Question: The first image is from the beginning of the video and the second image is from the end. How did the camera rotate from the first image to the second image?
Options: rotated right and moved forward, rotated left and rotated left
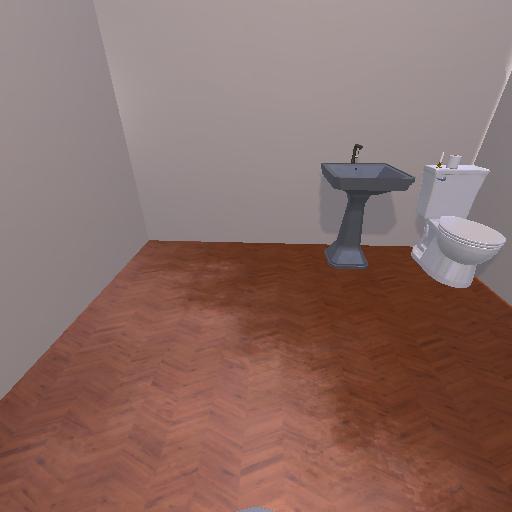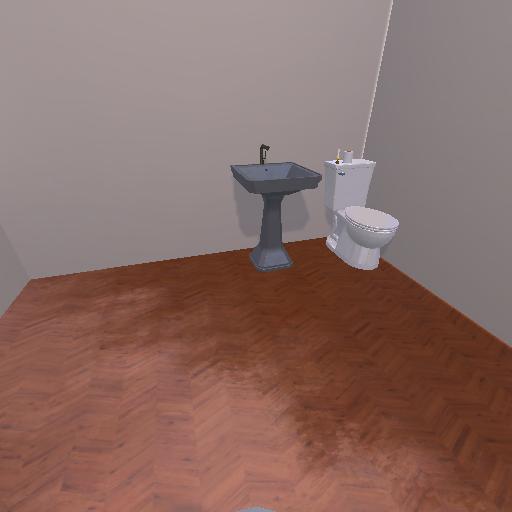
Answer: rotated right and moved forward